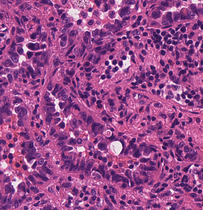
Tumor epithelial tissue: yes
Tumor-associated stroma tissue: yes
Normal tissue: no